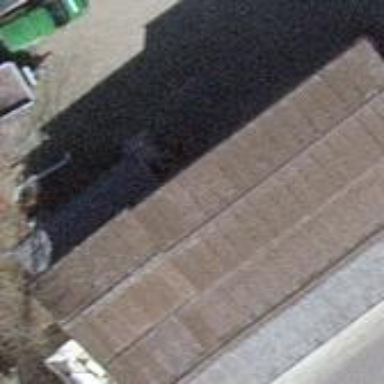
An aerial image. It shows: Warehouse building.